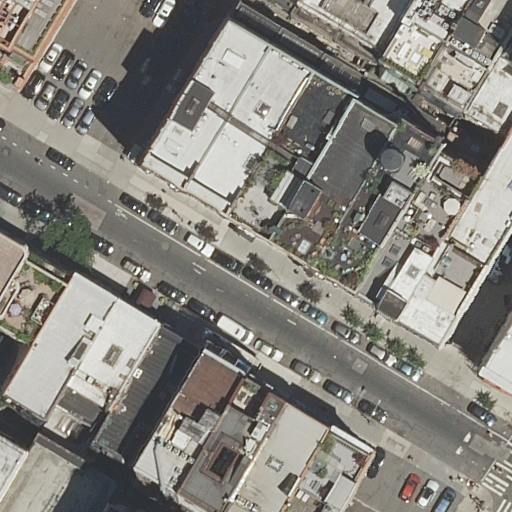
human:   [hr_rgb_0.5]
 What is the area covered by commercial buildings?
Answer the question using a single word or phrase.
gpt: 0m2

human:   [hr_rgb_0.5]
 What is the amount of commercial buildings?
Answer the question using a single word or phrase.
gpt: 0

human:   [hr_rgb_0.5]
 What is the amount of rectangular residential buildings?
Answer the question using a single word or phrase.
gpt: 17

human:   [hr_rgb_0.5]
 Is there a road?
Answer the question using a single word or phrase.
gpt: yes

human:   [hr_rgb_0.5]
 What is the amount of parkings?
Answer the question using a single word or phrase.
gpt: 2

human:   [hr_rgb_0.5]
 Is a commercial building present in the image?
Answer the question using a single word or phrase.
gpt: no

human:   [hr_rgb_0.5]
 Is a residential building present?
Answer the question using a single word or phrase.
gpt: yes

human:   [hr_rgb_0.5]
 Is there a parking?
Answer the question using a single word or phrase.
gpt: yes

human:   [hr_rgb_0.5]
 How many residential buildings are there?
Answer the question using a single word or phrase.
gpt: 21

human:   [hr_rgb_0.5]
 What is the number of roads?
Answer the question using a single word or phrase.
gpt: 1

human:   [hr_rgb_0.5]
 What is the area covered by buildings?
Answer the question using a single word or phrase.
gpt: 6069m2

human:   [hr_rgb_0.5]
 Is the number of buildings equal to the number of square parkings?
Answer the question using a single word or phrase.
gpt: no

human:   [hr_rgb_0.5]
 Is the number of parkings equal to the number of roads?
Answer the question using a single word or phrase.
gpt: no

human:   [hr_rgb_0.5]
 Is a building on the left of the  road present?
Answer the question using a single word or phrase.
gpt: yes

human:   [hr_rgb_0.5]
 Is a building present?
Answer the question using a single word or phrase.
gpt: yes

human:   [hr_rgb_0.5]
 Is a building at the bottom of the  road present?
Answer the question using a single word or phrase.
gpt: yes

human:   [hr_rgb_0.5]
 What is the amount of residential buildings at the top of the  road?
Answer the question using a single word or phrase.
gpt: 8

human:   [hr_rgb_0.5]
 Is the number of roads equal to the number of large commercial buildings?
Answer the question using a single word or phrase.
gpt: no

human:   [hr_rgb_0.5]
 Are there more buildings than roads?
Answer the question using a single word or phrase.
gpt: yes

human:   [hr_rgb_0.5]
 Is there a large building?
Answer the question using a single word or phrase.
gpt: yes

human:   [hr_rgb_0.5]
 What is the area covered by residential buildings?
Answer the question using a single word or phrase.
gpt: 6069m2

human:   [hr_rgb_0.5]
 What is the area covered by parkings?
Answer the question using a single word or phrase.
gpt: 1047m2

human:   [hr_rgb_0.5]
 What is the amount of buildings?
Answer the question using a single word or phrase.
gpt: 21

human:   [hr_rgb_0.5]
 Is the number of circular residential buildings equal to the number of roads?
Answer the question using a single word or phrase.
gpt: no

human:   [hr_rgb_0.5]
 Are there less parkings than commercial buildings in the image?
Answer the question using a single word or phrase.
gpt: no

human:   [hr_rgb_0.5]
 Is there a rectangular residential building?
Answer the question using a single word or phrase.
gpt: yes

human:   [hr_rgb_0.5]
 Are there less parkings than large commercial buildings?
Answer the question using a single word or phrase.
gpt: no

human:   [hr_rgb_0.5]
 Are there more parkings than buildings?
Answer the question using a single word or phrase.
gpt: no

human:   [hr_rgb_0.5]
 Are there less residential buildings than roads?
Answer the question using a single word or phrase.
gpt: no

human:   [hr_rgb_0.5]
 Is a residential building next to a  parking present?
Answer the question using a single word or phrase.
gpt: yes

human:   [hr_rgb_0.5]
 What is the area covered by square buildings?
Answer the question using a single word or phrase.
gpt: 0m2

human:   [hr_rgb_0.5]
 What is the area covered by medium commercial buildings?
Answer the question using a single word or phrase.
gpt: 0m2

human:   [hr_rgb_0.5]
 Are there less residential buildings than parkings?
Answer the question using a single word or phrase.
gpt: no

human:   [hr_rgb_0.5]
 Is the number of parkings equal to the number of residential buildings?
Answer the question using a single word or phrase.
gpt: no

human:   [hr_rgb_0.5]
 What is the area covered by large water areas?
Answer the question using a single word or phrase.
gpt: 0m2

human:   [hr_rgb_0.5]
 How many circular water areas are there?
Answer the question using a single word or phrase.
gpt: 0

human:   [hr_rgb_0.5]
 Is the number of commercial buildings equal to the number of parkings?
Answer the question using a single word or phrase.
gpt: no

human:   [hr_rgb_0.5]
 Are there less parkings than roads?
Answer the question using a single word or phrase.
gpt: no

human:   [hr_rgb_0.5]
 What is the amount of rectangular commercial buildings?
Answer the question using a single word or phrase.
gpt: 0

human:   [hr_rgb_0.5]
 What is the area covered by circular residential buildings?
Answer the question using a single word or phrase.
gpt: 0m2

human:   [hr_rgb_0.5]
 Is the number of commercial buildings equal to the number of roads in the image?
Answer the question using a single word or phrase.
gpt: no

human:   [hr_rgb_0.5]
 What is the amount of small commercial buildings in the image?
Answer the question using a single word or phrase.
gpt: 0

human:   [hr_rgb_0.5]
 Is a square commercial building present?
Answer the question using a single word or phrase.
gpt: no

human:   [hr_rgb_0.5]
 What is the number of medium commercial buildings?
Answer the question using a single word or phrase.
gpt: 0

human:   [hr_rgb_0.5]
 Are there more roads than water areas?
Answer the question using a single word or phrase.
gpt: yes

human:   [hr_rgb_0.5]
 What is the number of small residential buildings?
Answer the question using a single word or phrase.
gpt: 4

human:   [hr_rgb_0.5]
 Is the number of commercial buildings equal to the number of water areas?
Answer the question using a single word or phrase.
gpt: yes

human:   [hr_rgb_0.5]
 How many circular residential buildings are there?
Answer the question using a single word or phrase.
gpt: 0

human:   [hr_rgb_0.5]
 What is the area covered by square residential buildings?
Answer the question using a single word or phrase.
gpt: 0m2

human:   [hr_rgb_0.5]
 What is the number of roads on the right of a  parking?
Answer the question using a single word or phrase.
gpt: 0

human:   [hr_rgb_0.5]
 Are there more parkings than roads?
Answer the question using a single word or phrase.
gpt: yes

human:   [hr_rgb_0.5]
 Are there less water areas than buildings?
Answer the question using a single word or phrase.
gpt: yes

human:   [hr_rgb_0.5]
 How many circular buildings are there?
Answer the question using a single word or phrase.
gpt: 0

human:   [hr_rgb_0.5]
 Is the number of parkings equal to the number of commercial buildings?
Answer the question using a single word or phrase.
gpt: no

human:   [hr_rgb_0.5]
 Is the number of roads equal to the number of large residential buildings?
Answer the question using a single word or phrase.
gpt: yes

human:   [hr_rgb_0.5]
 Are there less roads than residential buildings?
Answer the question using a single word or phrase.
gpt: yes

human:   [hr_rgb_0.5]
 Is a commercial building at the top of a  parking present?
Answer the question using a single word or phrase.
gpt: no

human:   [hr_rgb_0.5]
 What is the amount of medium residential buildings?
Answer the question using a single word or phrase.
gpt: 16

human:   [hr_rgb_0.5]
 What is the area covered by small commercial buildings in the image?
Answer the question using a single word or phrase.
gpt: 0m2

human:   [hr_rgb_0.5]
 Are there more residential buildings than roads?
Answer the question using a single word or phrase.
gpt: yes

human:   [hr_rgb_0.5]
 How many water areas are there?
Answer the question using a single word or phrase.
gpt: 0

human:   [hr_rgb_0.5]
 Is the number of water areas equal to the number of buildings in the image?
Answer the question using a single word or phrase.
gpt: no

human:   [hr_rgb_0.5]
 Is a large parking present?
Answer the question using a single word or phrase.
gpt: yes

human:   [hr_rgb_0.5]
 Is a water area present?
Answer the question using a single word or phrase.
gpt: no